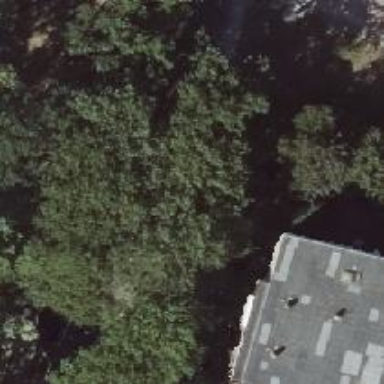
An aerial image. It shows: Avenue of deciduous broadleaved trees.